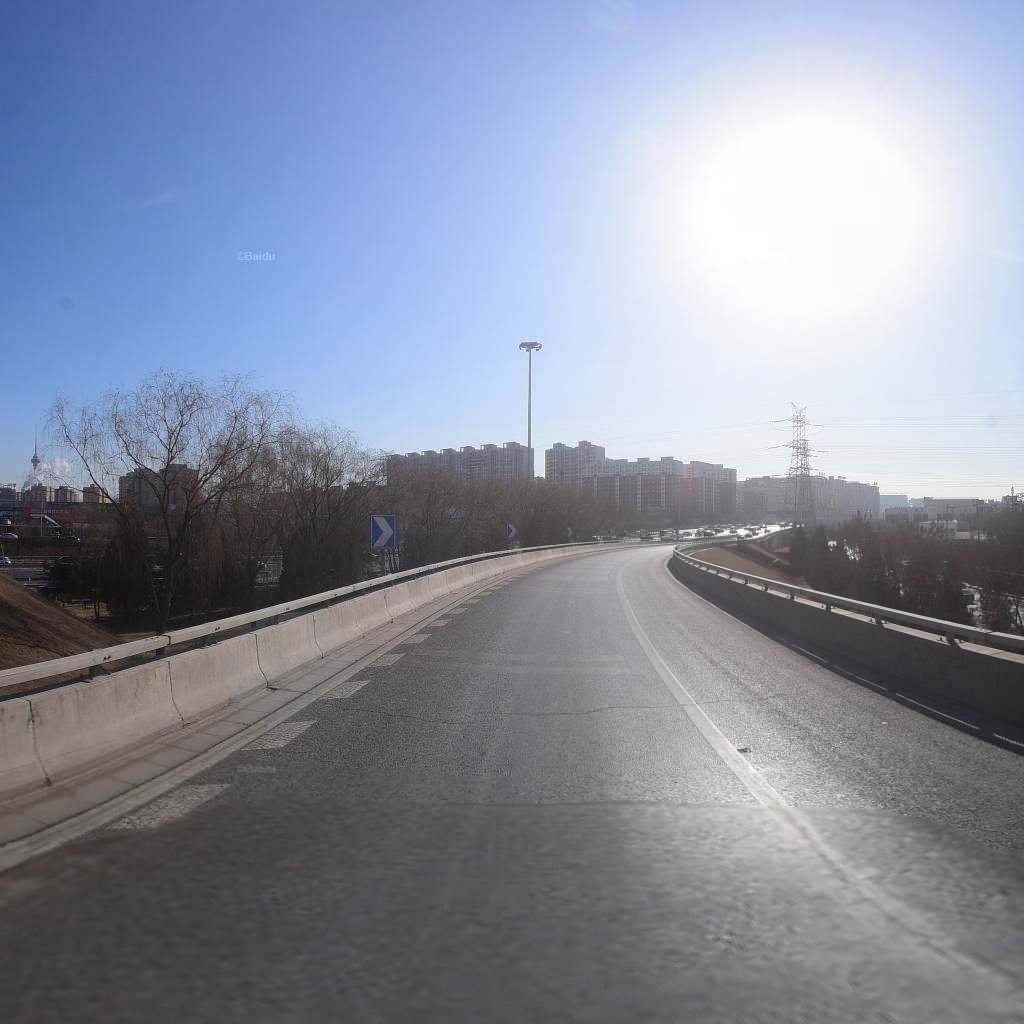
Region: Haidian
Road damage annotations: transverse crack